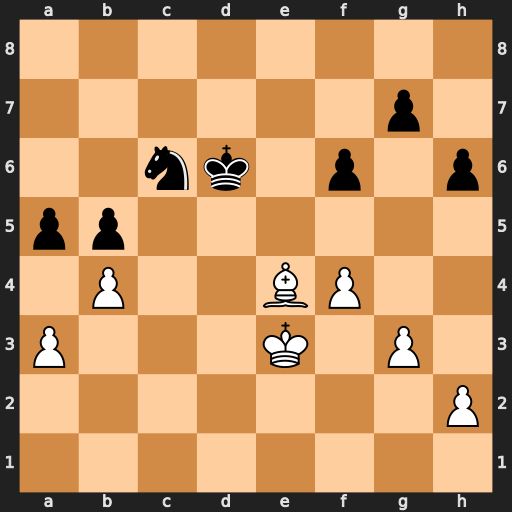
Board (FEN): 8/6p1/2nk1p1p/pp6/1P2BP2/P3K1P1/7P/8
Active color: w
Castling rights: -
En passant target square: -
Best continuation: Bxc6 Kxc6 bxa5